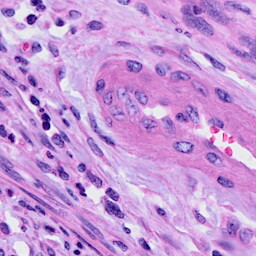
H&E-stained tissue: Cervix